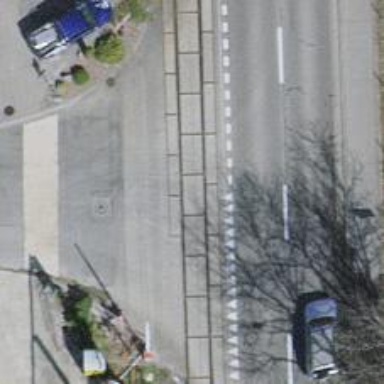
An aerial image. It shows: Railway level crossing.